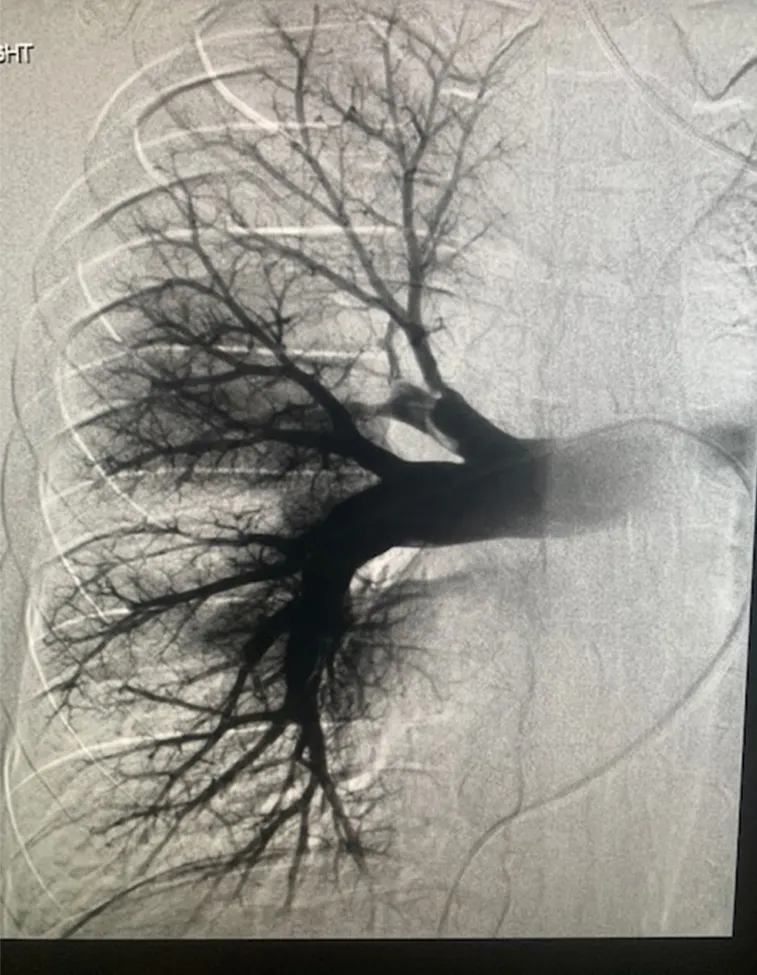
Pulmonary angiogram demonstrating pouch-like ending of pulmonary artery segments with pre stenotic dilation of the vasculature.
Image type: radiology (x_ray)